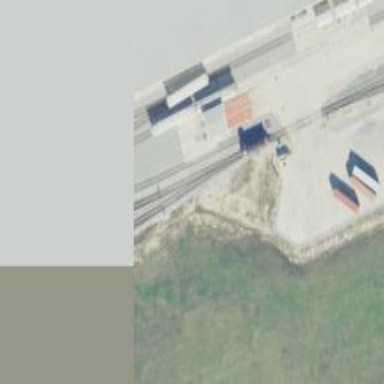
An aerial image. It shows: Rail spur service.